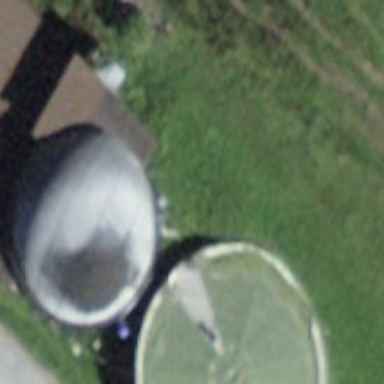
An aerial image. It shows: Silo.